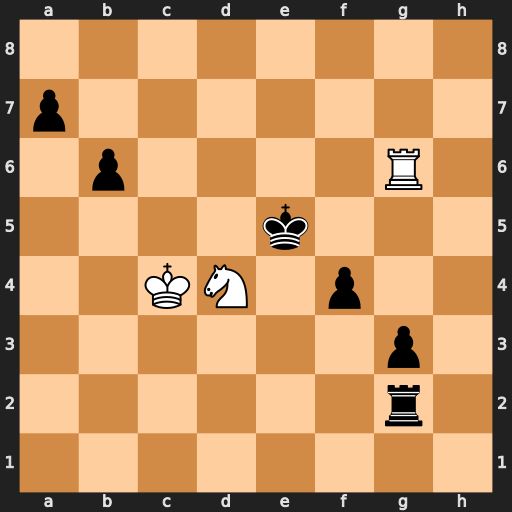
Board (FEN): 8/p7/1p4R1/4k3/2KN1p2/6p1/6r1/8
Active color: w
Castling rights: -
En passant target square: -
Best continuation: Re6#